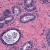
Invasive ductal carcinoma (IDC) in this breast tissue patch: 0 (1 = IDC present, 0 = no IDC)